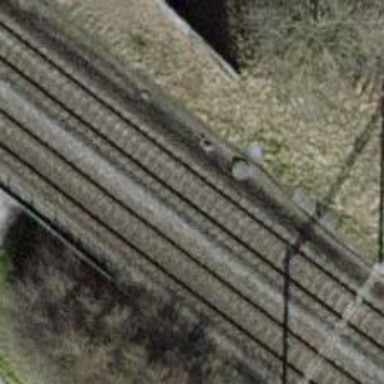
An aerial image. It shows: Single-track railway bridge with contact lines for electrification.